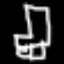
Label: chair